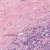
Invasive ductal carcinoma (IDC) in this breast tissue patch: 1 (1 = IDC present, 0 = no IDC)